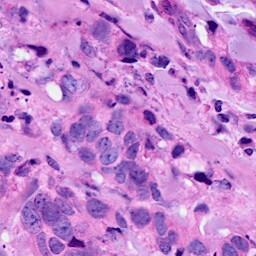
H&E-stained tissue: Breast